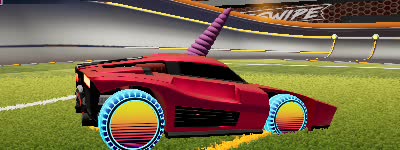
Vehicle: breakout